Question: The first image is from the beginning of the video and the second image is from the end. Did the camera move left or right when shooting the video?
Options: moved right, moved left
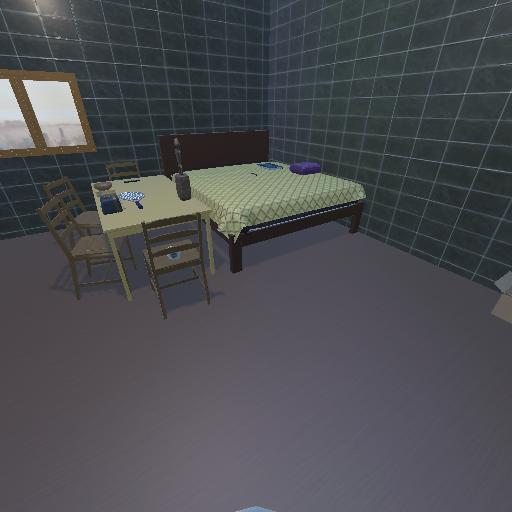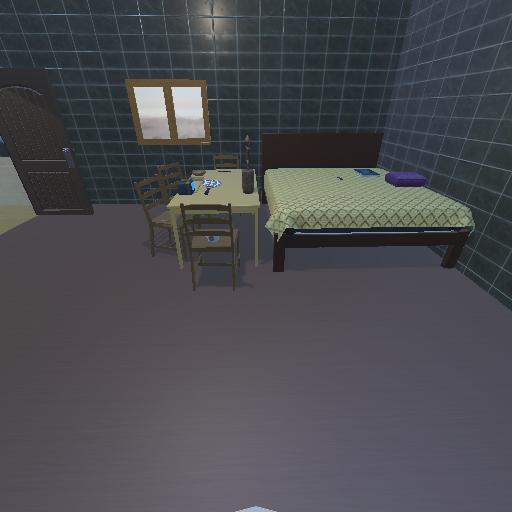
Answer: moved right